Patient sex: M
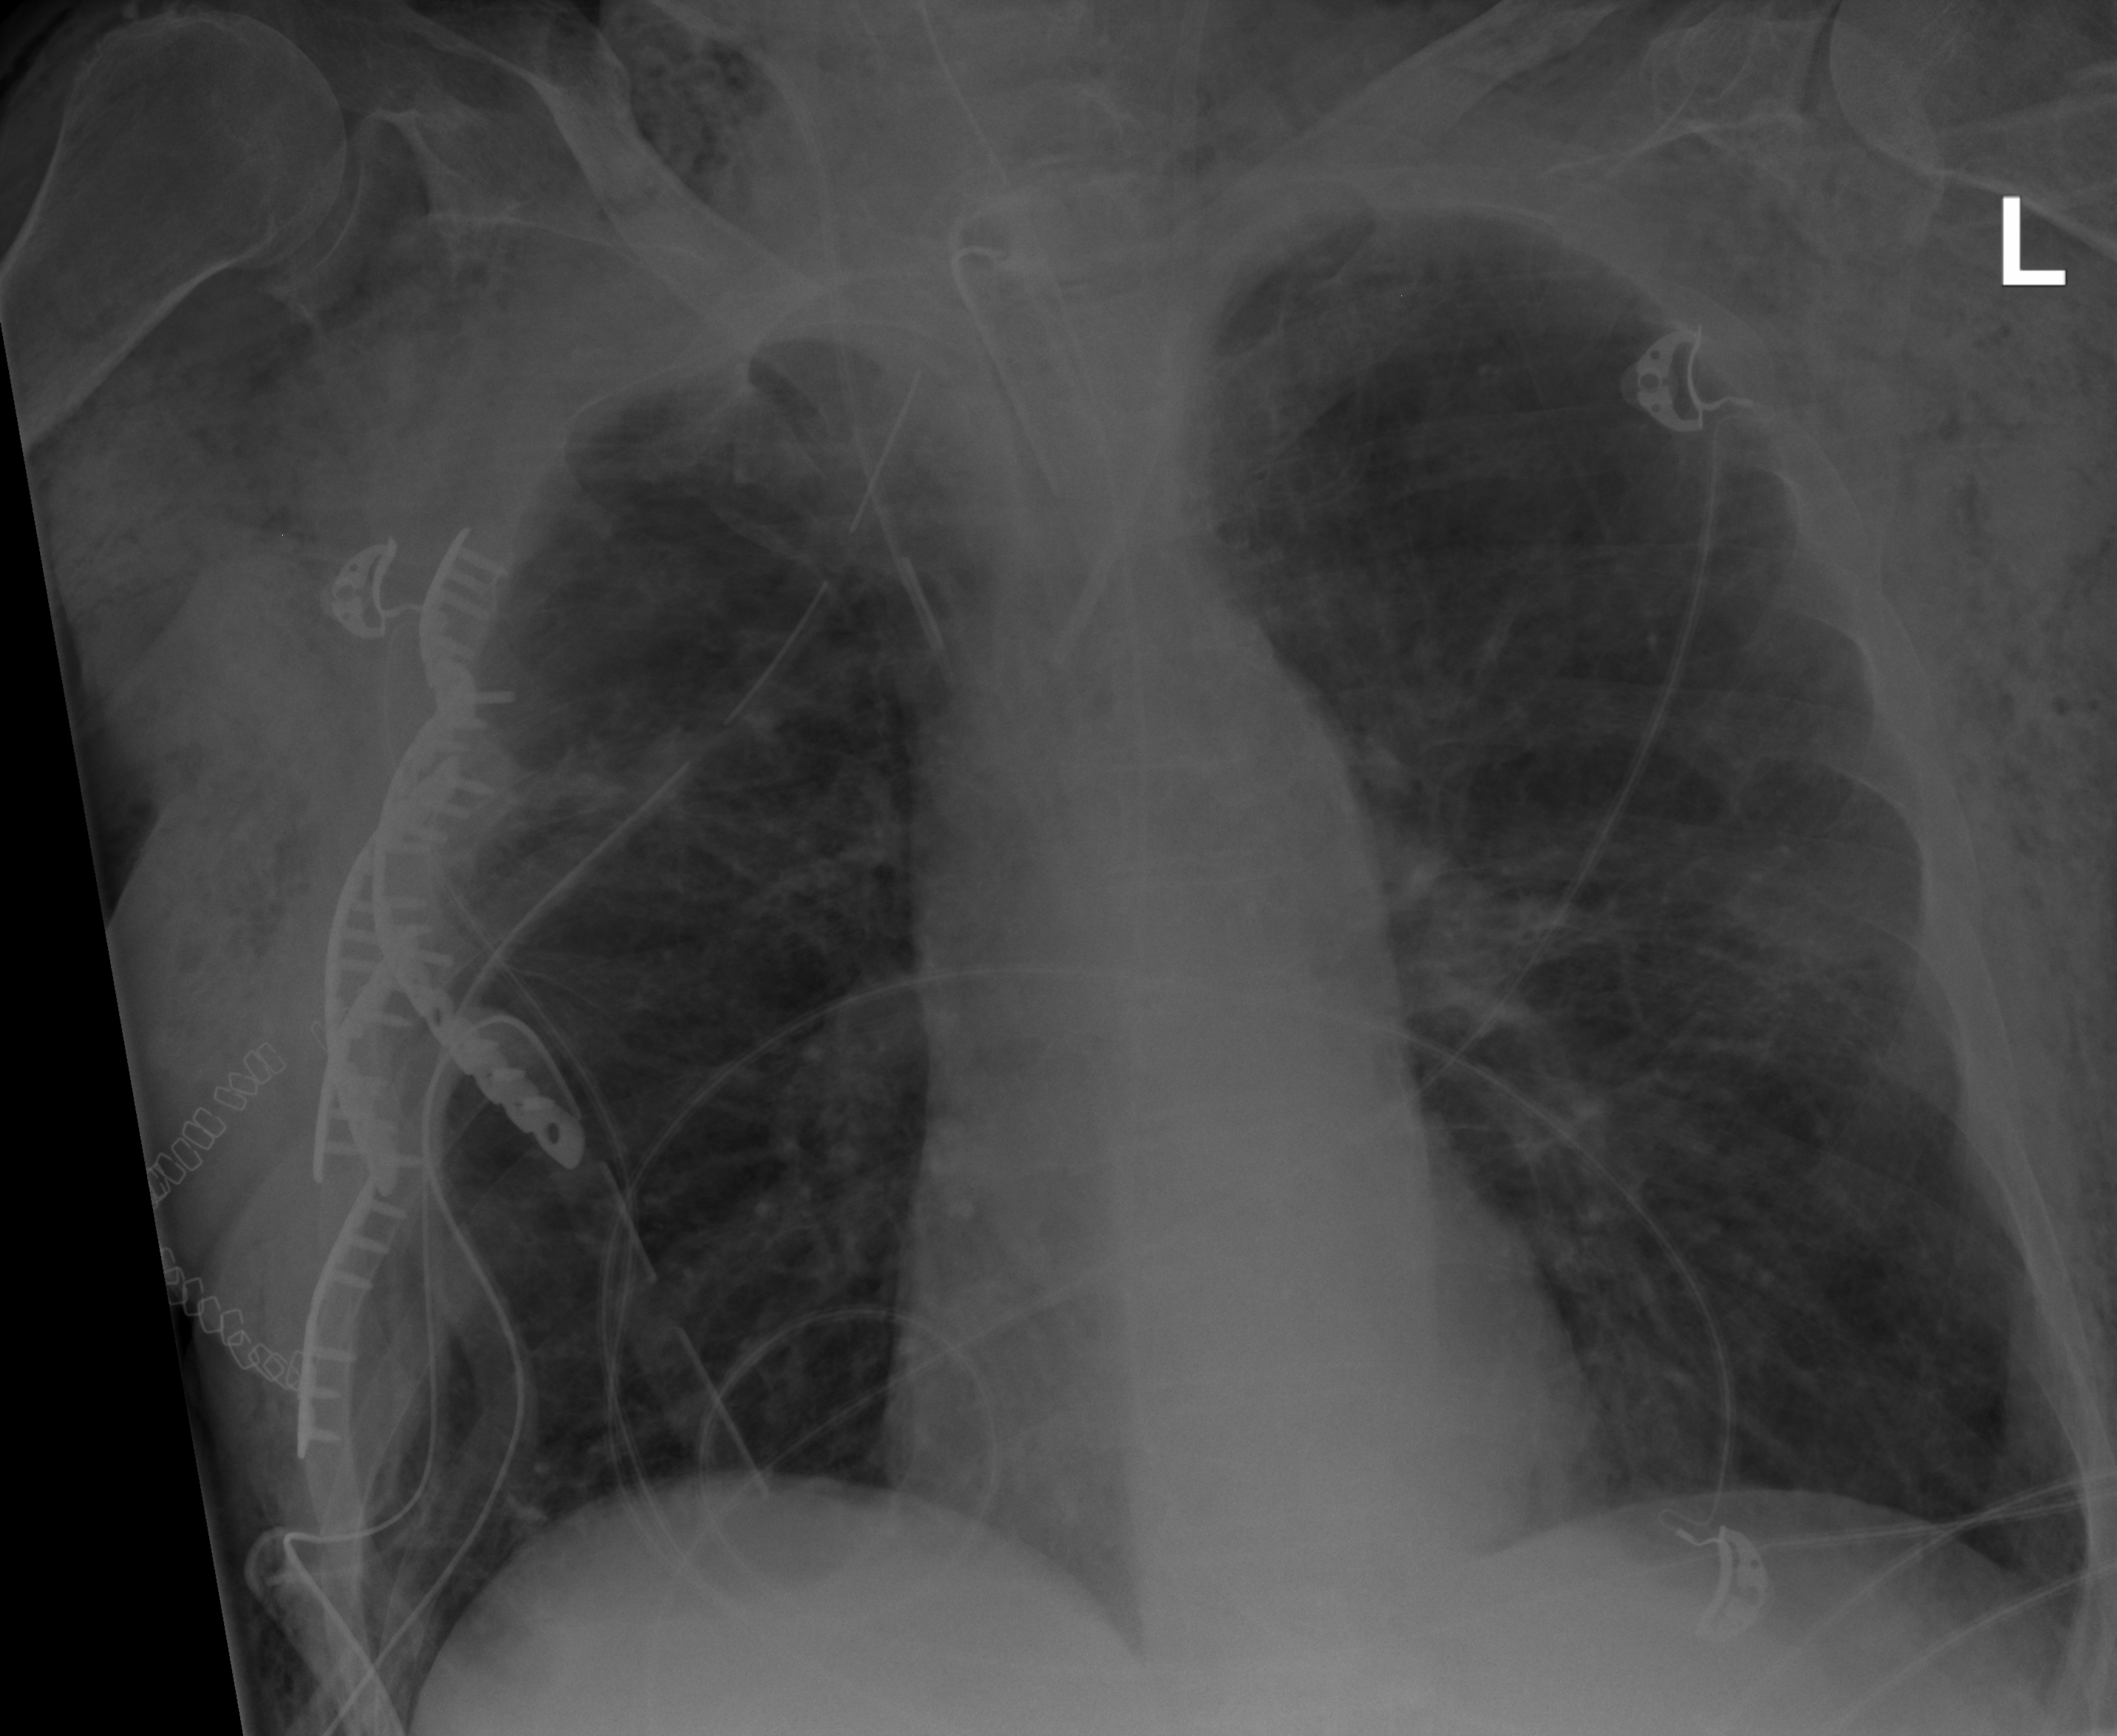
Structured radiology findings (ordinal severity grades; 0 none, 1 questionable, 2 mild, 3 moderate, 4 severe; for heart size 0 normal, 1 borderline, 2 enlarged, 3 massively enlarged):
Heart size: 0
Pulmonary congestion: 0
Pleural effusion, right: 0
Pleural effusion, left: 0
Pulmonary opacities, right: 0
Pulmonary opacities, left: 0
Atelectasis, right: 2
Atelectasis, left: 0